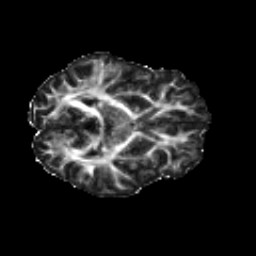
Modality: FA
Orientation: axial
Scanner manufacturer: siemens
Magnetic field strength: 3 T
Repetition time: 4.16 s
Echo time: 0.0806 s